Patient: sex M, age 60
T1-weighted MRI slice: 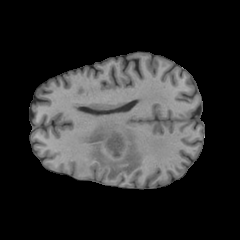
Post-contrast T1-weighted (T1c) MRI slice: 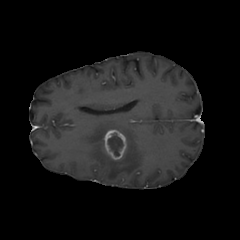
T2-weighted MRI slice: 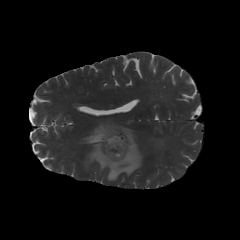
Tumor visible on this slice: yes
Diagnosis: Glioblastoma, IDH-wildtype
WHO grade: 4